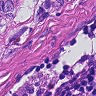
Metastatic tissue present: yes